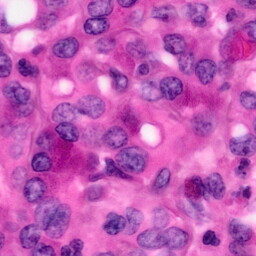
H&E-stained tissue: Pancreatic